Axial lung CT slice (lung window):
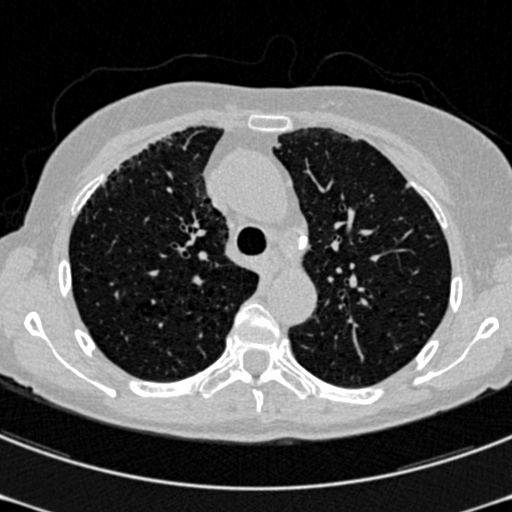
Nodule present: no